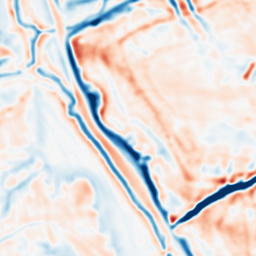
Category: multiscale
Decomposition family: dog_multiscale
Decomposition parameters: sigma_ratio: 1.4
n_scales: 3
base_sigma: 2
Upsampling method: quintic
Upsampling parameters: scale: 2
Upsampling scale: 2